Question: My Financial Year is between 1st July to 30th June e.g 2018-07-01 and 2019-06-30
I have following data.

i want to aggregate of column by financial year in sql
please help.
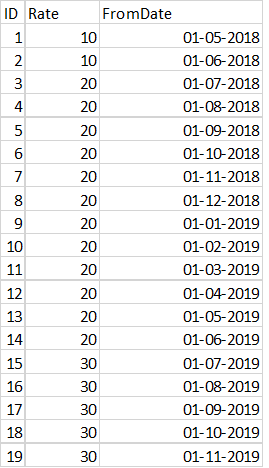
Answer: If I correctly understood what you're looking for, this should work for you.
'''
SELECT
SUM(Rate) as Rate,
CASE WHEN MONTH(FromDate) < 7 THEN YEAR(FromDate) - 1 ELSE YEAR(FromDate) END AS Fiscal_Year
FROM #t
GROUP BY CASE WHEN MONTH(FromDate) < 7 THEN YEAR(FromDate) - 1 ELSE YEAR(FromDate) END
'''